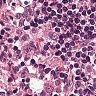
Metastatic tissue present: no